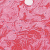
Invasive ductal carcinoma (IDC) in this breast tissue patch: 0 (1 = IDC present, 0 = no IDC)